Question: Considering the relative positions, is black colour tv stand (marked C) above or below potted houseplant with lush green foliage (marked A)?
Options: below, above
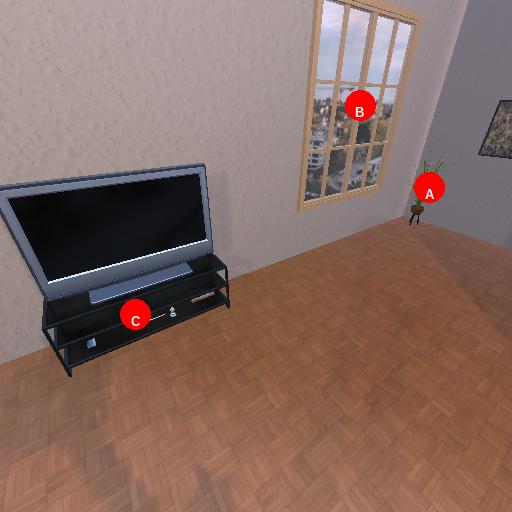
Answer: below